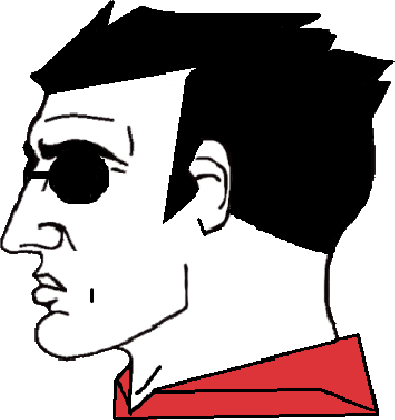
Label: 4_Yes_Chad